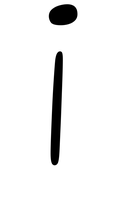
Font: Gluten_Thin